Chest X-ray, AP view. Patient: 44 years old, sex M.
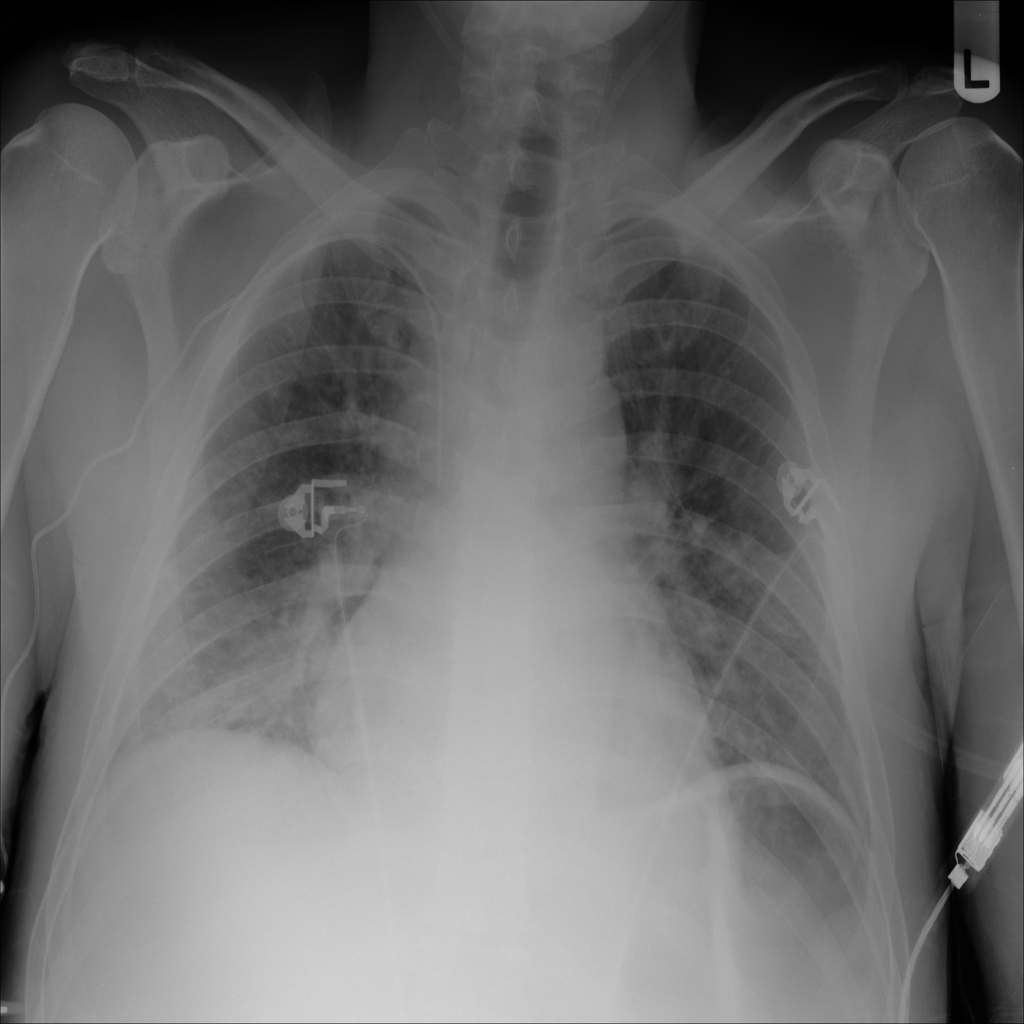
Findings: Atelectasis, Pneumonia